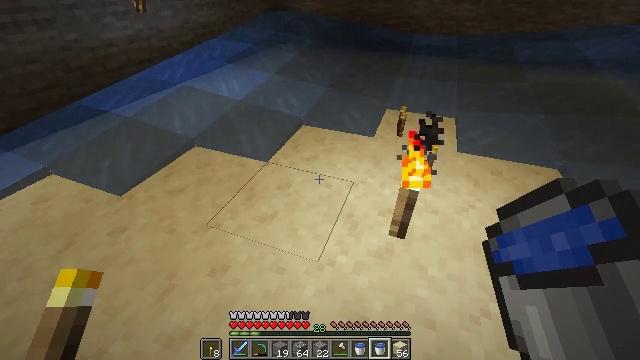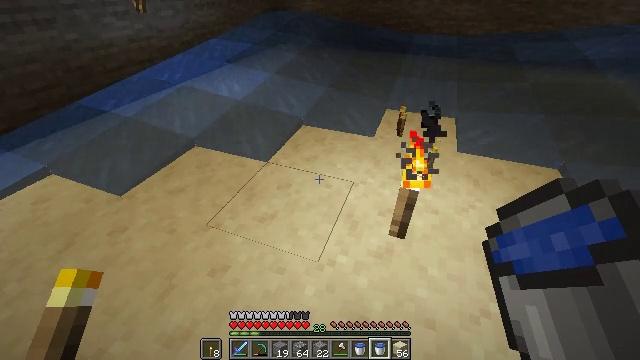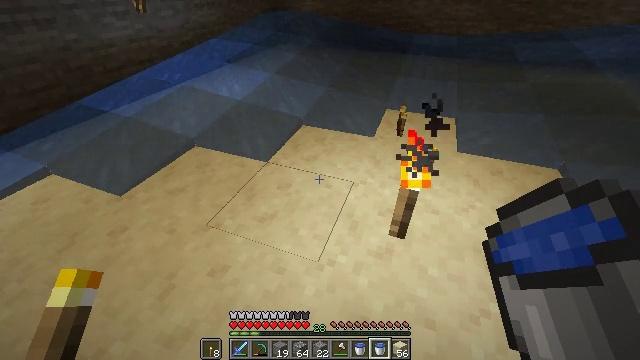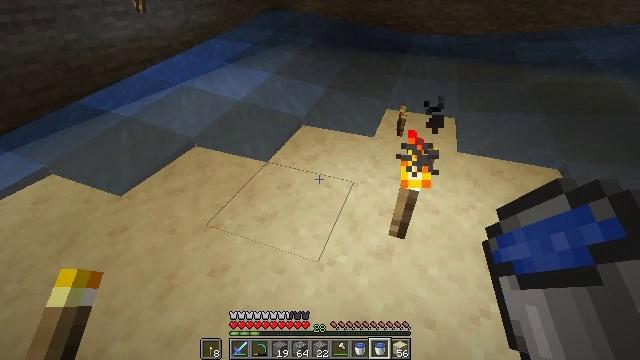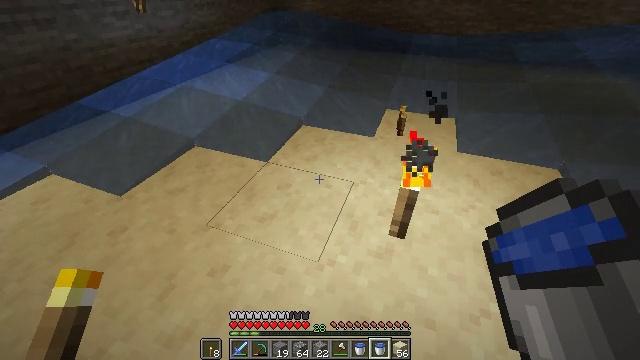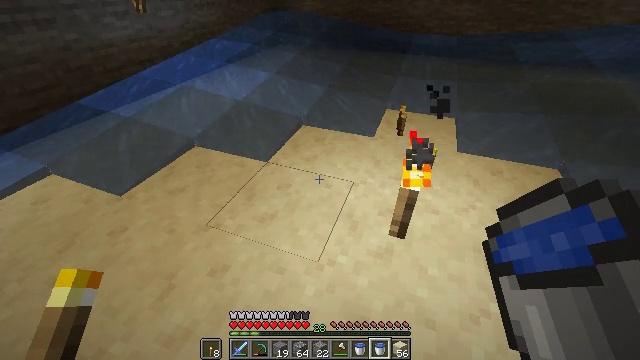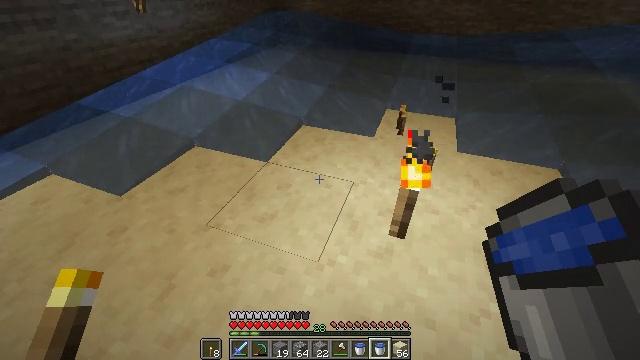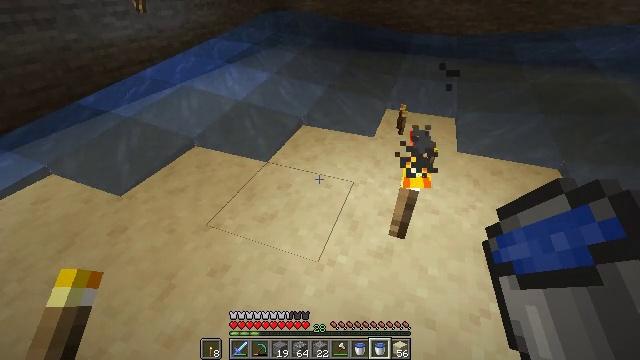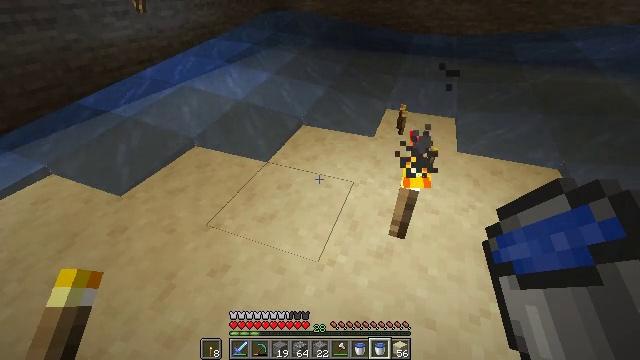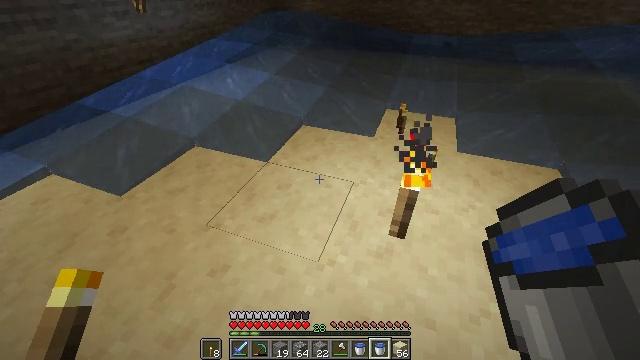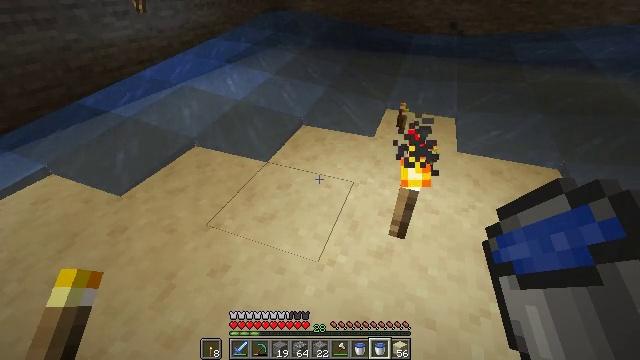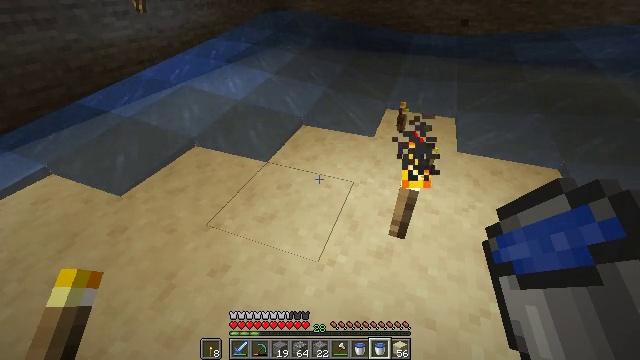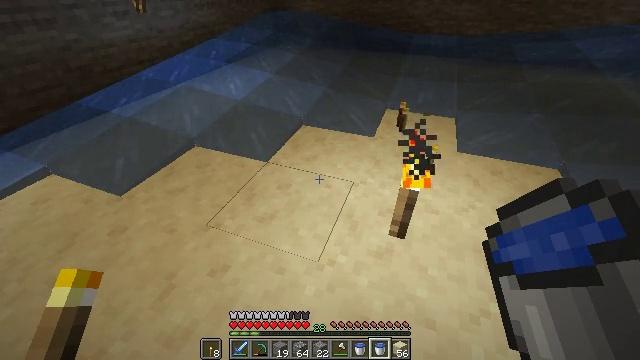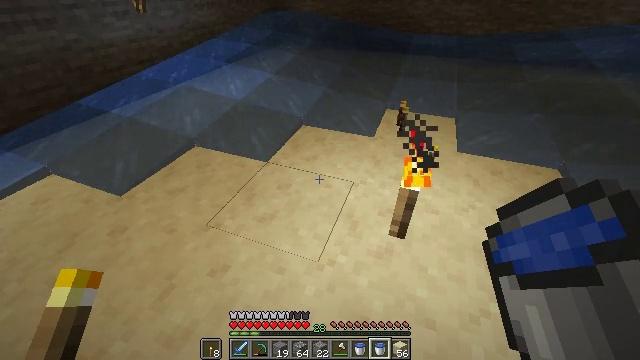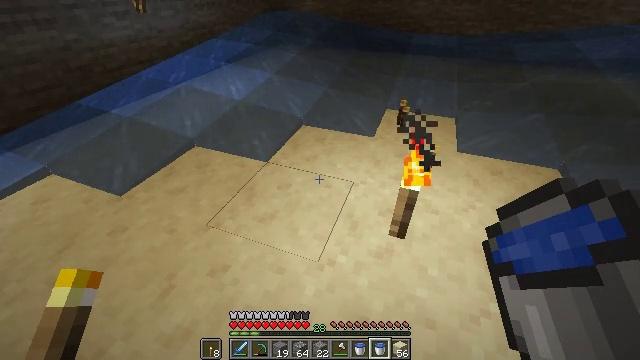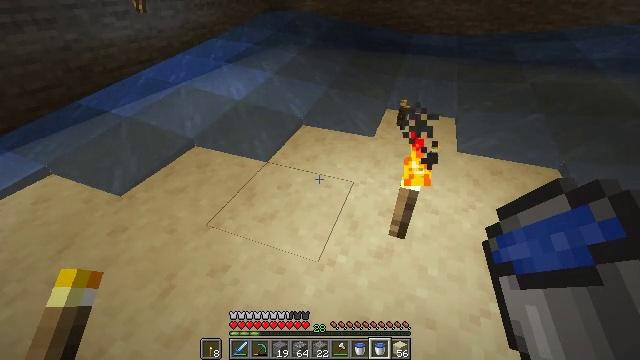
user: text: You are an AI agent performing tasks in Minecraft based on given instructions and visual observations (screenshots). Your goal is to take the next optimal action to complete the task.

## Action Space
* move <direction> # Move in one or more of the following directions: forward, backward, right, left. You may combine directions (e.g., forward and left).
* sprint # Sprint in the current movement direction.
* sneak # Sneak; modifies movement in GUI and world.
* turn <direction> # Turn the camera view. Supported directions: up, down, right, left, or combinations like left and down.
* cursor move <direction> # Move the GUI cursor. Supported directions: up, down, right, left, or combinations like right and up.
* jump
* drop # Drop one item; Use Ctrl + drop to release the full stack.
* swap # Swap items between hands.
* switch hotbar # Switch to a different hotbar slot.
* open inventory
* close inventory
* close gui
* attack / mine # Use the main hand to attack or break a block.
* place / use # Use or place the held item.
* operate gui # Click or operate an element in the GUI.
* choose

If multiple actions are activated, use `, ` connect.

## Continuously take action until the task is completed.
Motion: motion action
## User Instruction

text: Collect the sandstone slab from the structure.
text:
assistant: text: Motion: no_op
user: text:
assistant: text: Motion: no_op
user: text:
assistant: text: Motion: no_op
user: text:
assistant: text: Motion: no_op
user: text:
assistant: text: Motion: no_op
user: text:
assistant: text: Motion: no_op
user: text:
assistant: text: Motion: no_op
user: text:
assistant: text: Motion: no_op
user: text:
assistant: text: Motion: no_op
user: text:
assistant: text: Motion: no_op
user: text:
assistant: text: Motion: no_op
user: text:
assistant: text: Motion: no_op
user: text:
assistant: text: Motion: no_op
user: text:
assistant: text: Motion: no_op
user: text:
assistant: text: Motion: no_op
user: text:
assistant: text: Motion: no_op
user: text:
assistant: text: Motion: no_op
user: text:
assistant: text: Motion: no_op
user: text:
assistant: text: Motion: no_op
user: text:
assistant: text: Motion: no_op
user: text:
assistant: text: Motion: no_op
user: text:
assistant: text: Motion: no_op
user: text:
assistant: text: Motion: no_op
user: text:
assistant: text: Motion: no_op
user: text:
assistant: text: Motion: no_op
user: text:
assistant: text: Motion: no_op
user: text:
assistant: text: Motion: no_op
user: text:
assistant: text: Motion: no_op
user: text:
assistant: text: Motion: no_op
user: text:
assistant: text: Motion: no_op